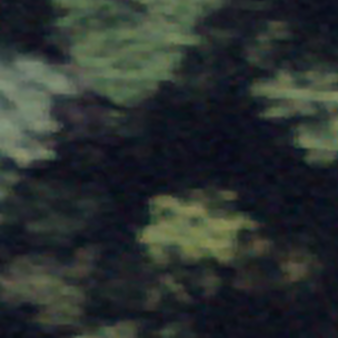
Label: other